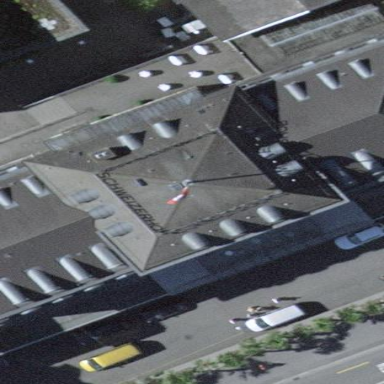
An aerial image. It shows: Hotel building.